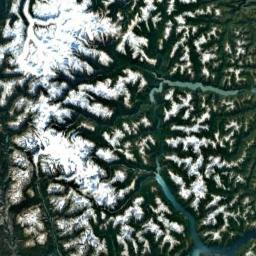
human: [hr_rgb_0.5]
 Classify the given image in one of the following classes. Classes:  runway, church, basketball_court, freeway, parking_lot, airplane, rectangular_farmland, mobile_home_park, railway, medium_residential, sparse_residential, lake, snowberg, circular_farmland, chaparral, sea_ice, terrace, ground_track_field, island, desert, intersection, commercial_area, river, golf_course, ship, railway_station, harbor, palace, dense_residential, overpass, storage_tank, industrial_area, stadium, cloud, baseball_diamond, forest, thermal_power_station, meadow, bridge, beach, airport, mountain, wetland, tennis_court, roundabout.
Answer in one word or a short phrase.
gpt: snowberg